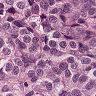
Metastatic tissue present: yes